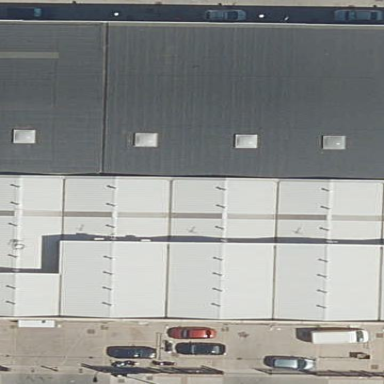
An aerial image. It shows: Industrial building.